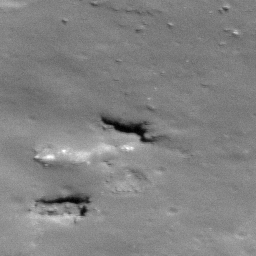
Pit: Proclus 1b
Host crater: Proclus
Host type: impact_melt
Lunar coordinates: latitude 16.296, longitude 46.892